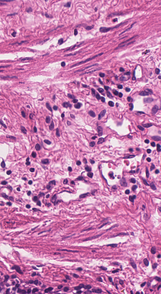
Tumor epithelial tissue: no
Tumor-associated stroma tissue: yes
Normal tissue: no